Question: I have a weird problem with SSRS and have studied countless Post/material for this unique problem with SSRS.
Need some clarification.
I have a matrix to calculate the total of employees who has done survey in dataset. In my database, for every question marked yes and no or likert scale question from (1 to4 values) so for each Question 'Qxx_A_1' ,we have 'N_Qxx_A_1' columns.
i.e As per the attachment, I am calculating the total of all the employees whose did the survey but if its value is less than 5, i need to hide it with "" has value like 1,2,3,4 so i need this value in total but it doesn't work.
For some condition this statement works well but for some condition it doesn't work well.
'''
=IIF(IsNumeric(ReportItems!textbox4.Value) = 0, "*", Count(Fields!N_Q3_A_1.Value))
'''
Can someone help me in writing custom code.

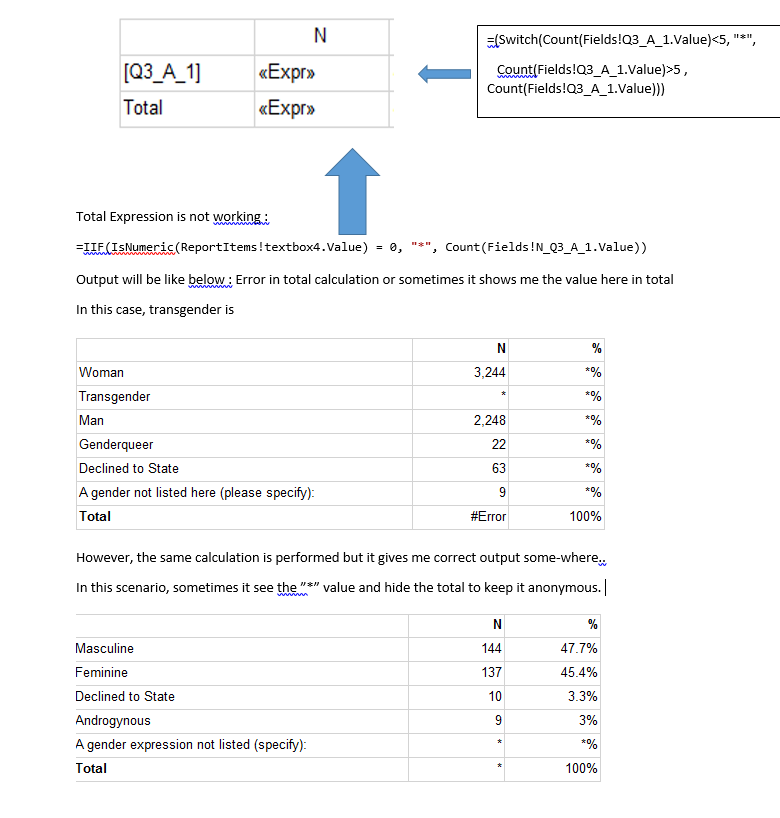
Answer: try using 0 instead of "*" in your formulas.
then just go into text box properties and set to display * instead of 0.
<URL>